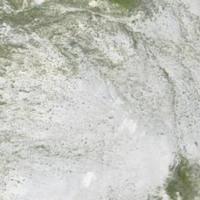
EUNIS habitat code: 31
Species observed at this site:
Dryas octopetala
Anthyllis vulneraria